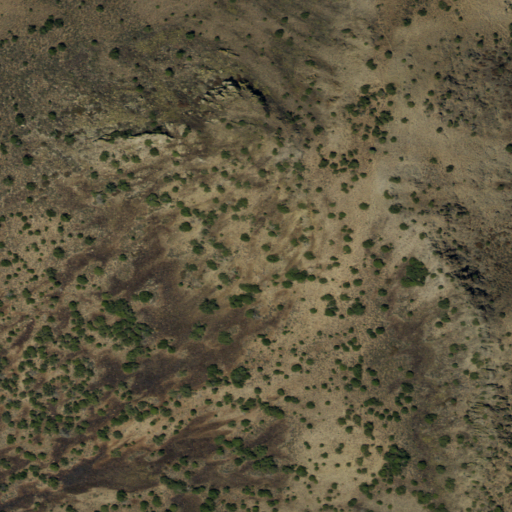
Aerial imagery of ridge(s) in Nevada named Black Ridge containing shrub and evergreen forest